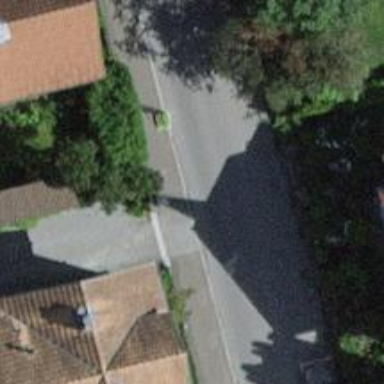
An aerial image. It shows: Residential road with parallel parking on the left side. The road surface is asphalt.